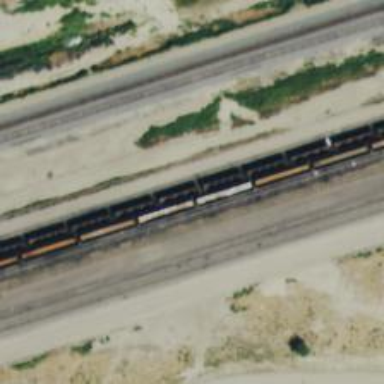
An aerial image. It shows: Railway yard used for servicing trains.